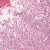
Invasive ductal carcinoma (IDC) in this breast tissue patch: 1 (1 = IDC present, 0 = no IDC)